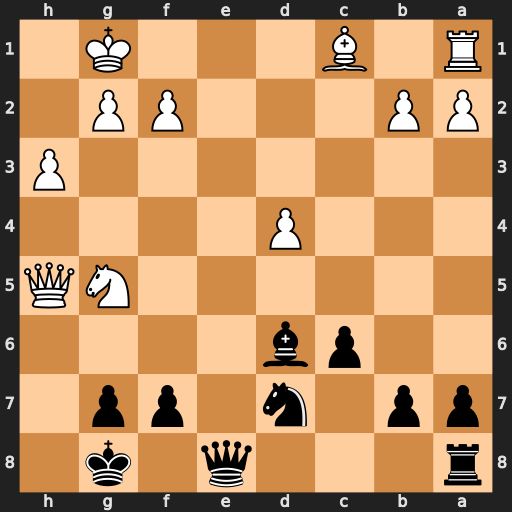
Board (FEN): r3q1k1/pp1n1pp1/2pb4/6NQ/3P4/7P/PP3PP1/R1B3K1
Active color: b
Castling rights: -
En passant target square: -
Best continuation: Qe1#